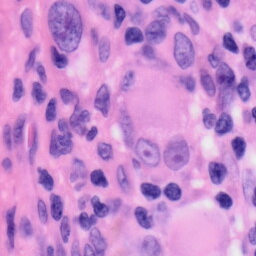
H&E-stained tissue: Skin